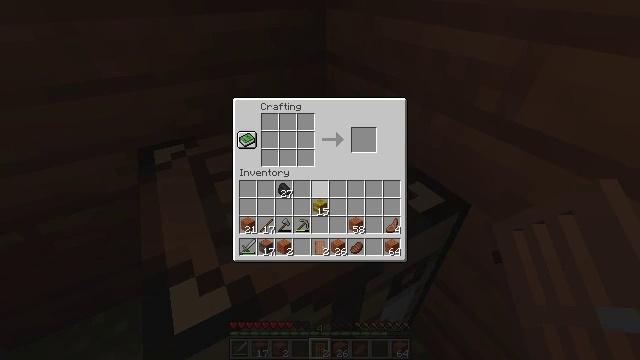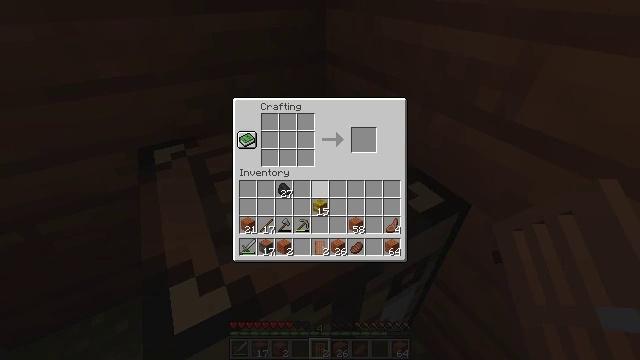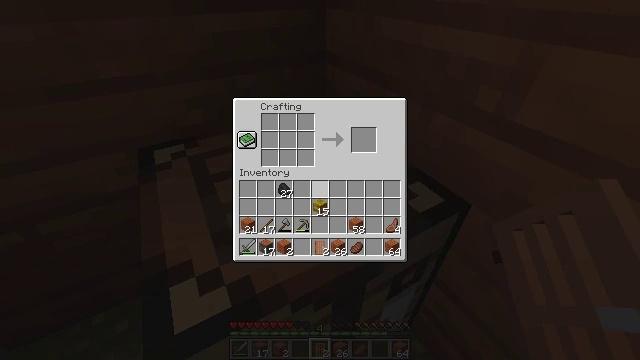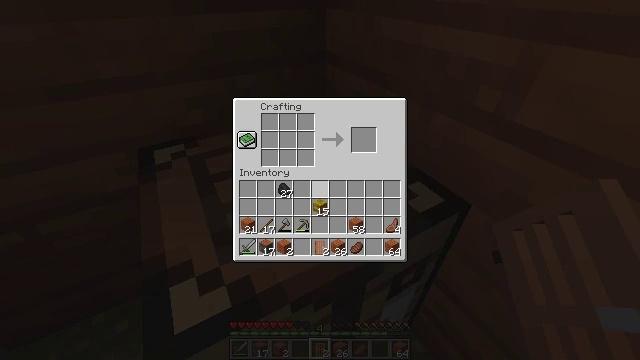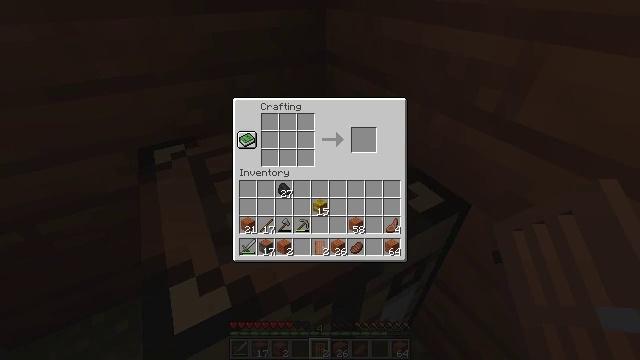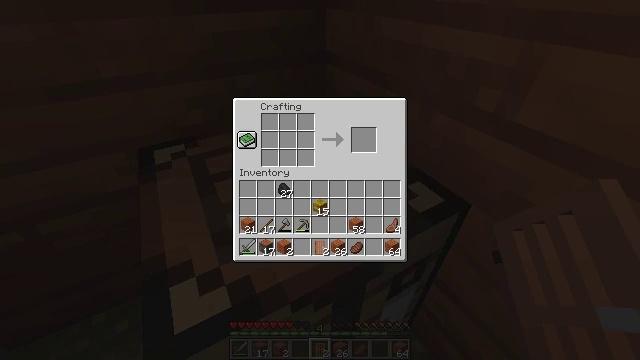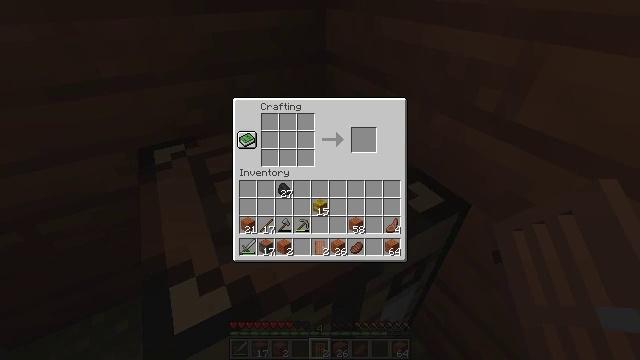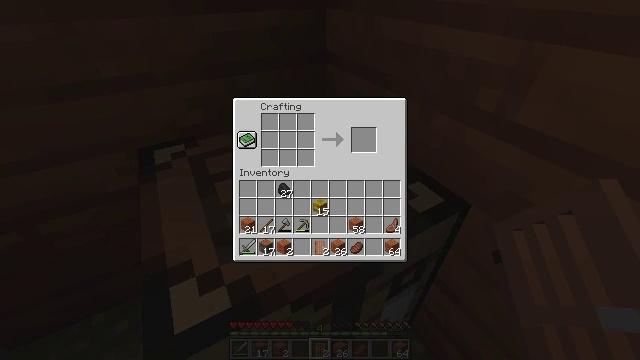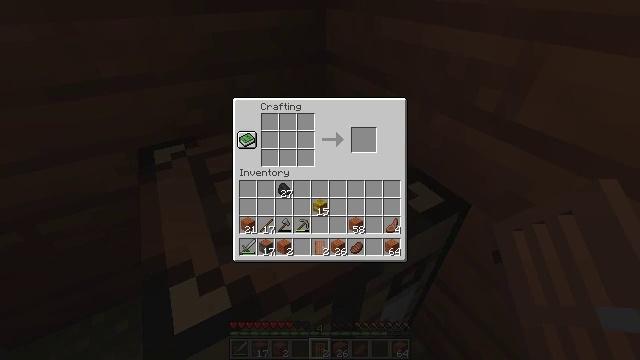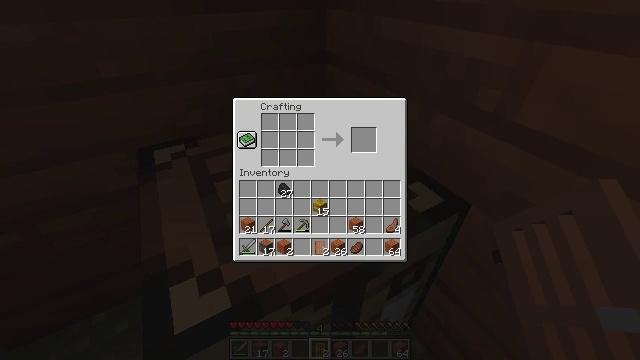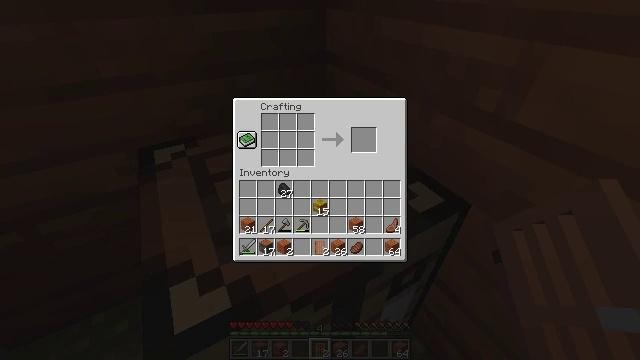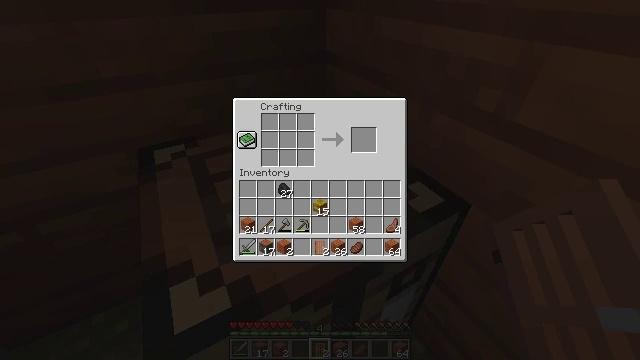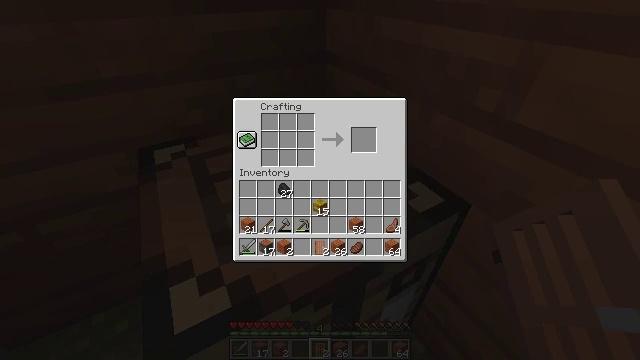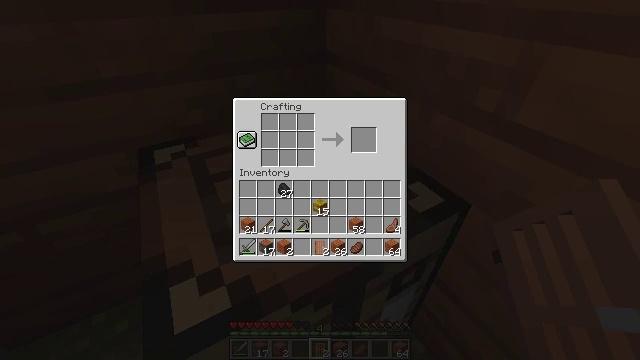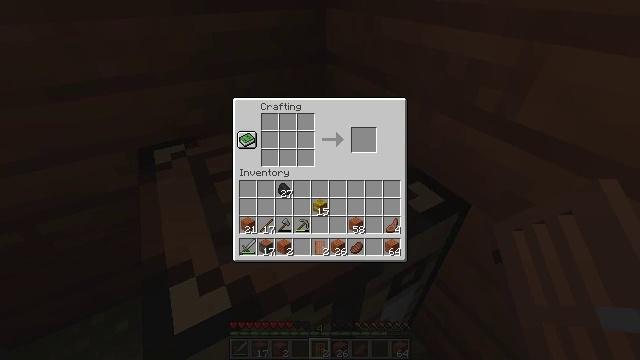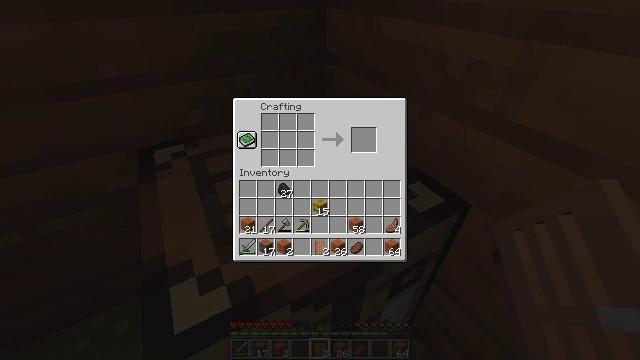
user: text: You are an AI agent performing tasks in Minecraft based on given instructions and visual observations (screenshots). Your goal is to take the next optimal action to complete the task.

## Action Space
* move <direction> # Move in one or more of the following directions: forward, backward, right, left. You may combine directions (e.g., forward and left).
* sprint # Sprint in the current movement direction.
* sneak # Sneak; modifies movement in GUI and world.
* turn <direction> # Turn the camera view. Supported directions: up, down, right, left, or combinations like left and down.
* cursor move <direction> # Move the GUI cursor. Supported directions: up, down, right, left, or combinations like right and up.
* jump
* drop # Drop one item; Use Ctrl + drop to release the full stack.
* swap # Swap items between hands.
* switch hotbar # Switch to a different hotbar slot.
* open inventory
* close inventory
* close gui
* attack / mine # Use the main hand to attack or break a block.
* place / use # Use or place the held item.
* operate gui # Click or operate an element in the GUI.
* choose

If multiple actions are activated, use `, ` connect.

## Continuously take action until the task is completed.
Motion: motion action
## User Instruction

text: Craft a set of acacia slabs.
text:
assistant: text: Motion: no_op
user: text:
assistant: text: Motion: no_op
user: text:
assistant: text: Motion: no_op
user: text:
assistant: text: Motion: cursor move up
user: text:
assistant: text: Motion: no_op
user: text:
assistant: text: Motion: no_op
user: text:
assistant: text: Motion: no_op
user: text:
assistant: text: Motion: no_op
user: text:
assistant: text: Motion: no_op
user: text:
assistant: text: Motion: no_op
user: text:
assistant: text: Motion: no_op
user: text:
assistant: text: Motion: no_op
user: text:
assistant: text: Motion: no_op
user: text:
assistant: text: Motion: no_op
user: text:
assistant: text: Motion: no_op
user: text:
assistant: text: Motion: no_op
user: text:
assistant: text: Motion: no_op
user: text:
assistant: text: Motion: no_op
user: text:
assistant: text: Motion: no_op
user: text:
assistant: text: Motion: no_op
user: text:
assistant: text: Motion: no_op
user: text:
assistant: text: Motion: no_op
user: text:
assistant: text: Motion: no_op
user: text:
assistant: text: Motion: no_op
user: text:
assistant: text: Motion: no_op
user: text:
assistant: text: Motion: no_op
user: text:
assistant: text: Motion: no_op
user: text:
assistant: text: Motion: no_op
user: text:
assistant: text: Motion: no_op
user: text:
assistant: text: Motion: no_op